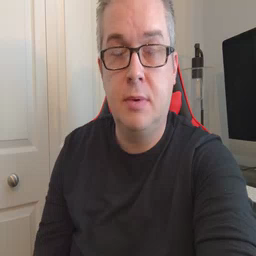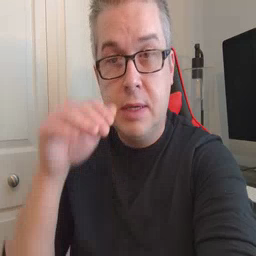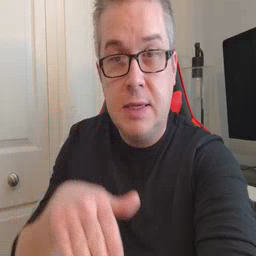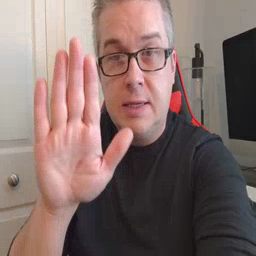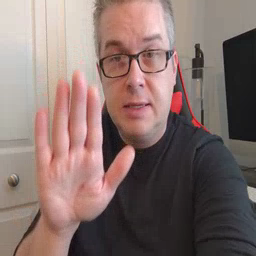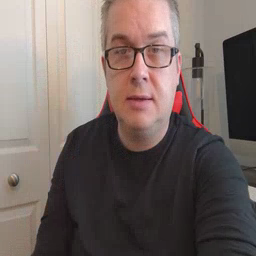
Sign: into